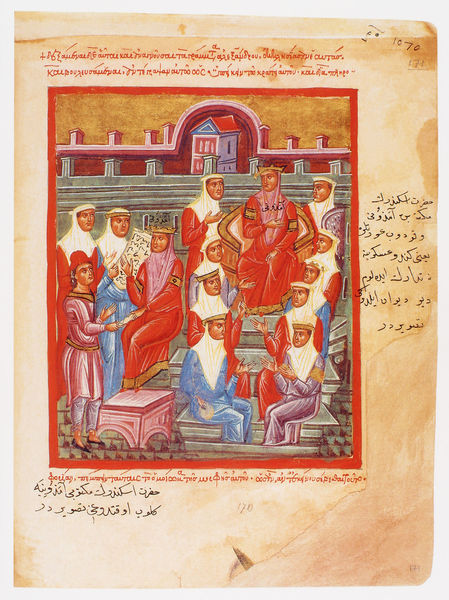
Titel: Der griechische Alexanderroman
Institution: Venedig, Hellenic Institute Codex Gr. 5
Schlagwörter: blau, weiß, menschen, bunt, frau, männer, tisch, dame, haus, rot, architektur, gold, krone, schrift, papier, bogen, hof, schemel, könig, thron, lesen, schriftzeichen, tor, buch, illustration, arabisch, harem, königin, urkunde, turban, miniatur, handschrift, gläubige, schriftrollen, buchmalerei, persisch, arabisch türkisch, miteelalter, shahname